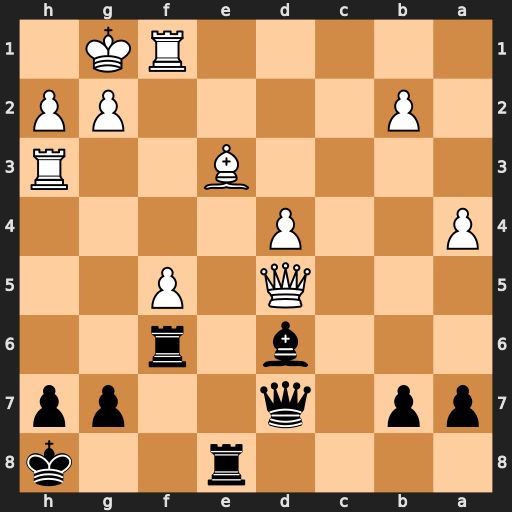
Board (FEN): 4r2k/pp1q2pp/3b1r2/3Q1P2/P2P4/4B2R/1P4PP/5RK1
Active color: b
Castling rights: -
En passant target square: -
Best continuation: Bxh2+ Kxh2 Qxd5